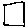
Label: square